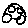
Label: car